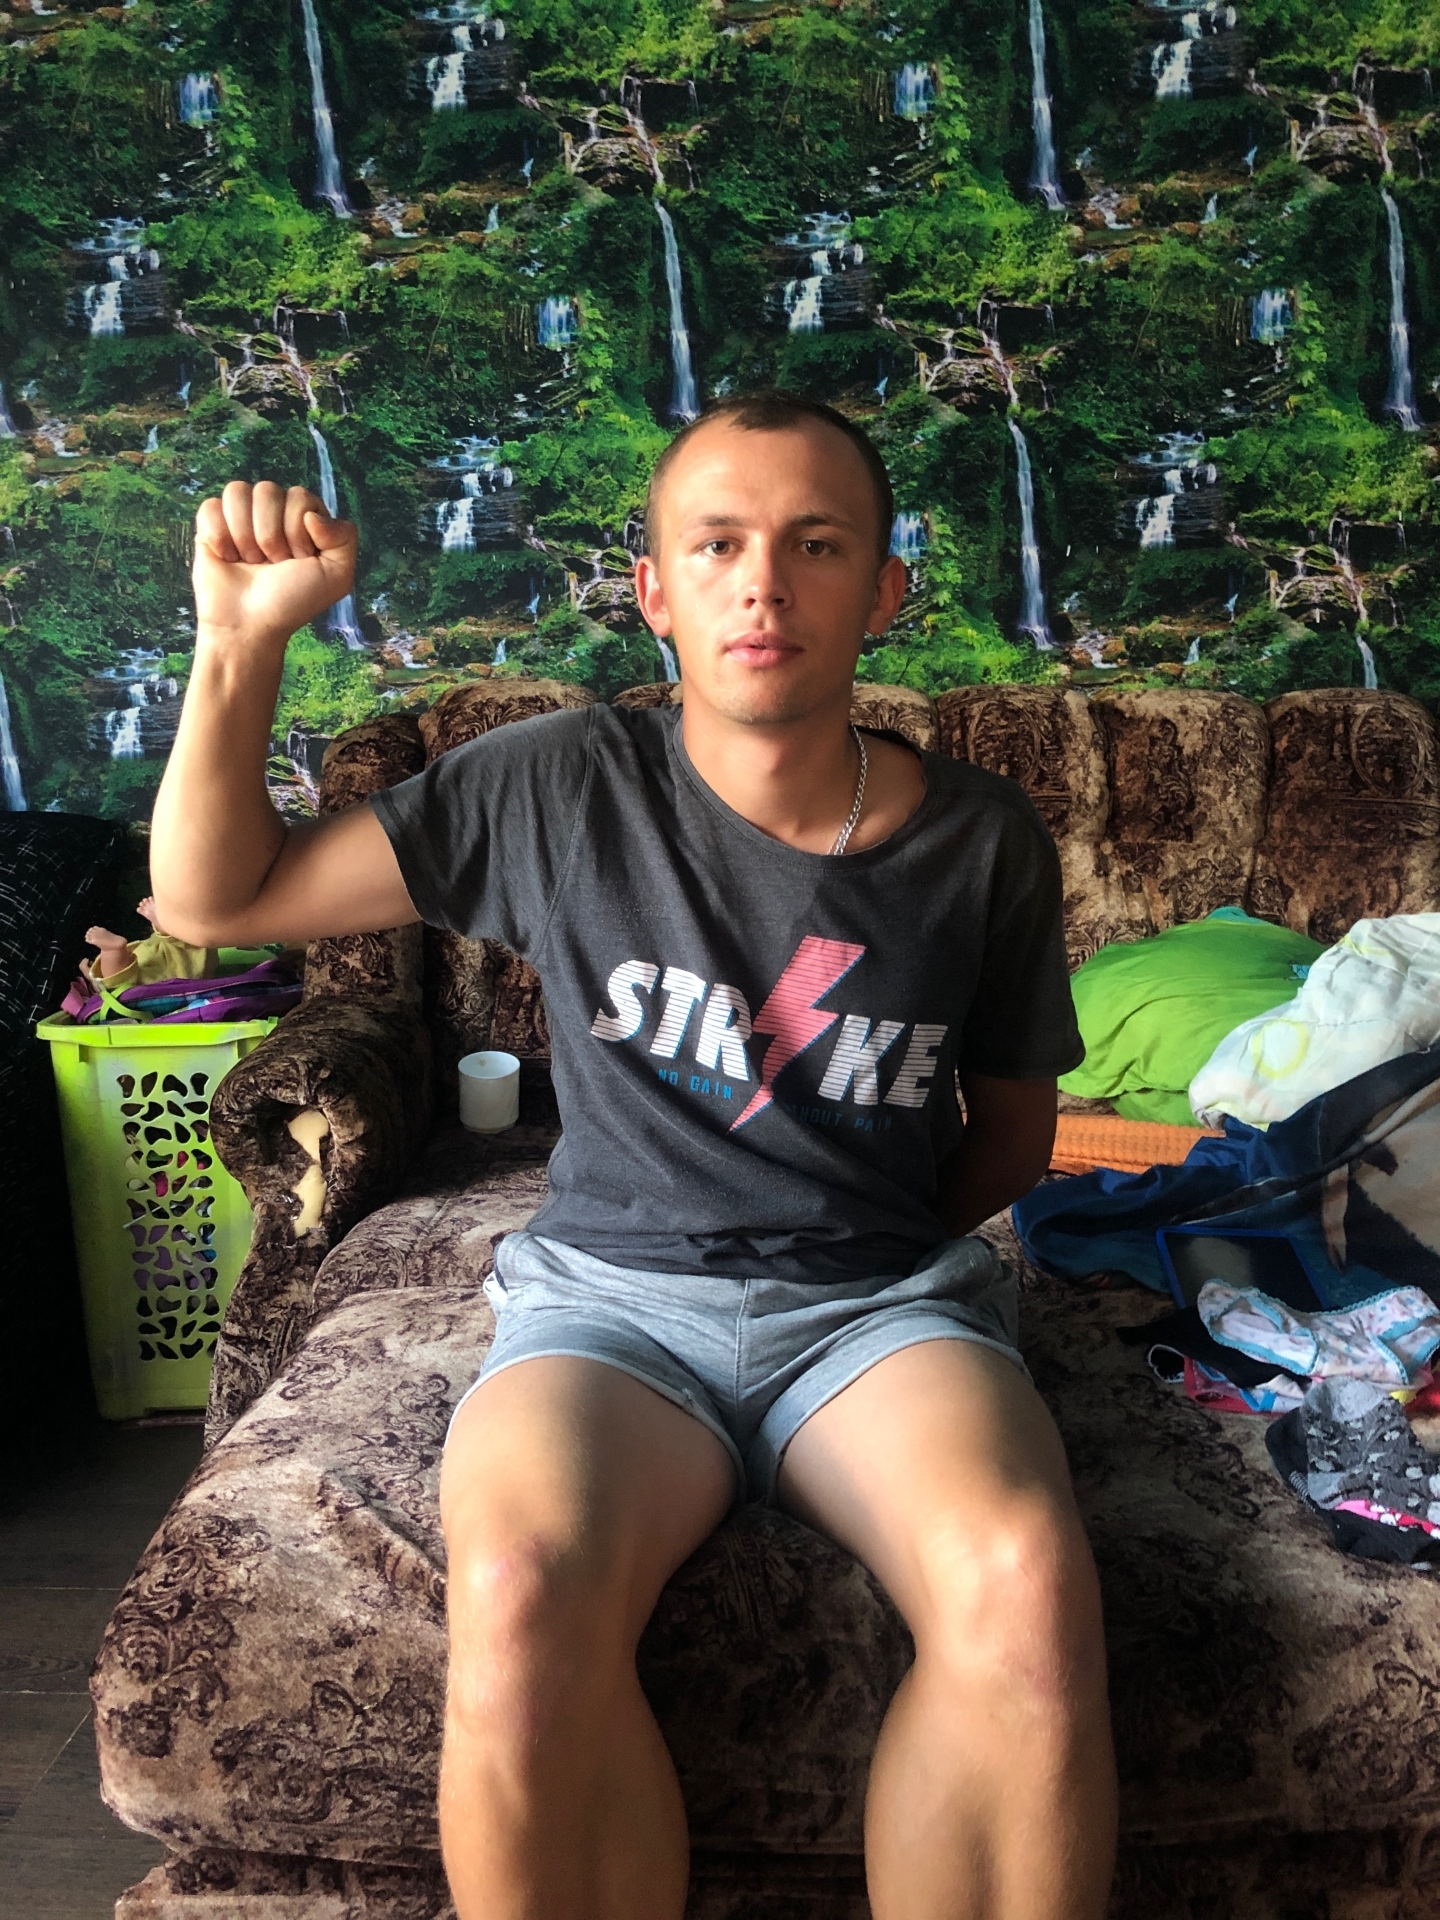
Label: clear